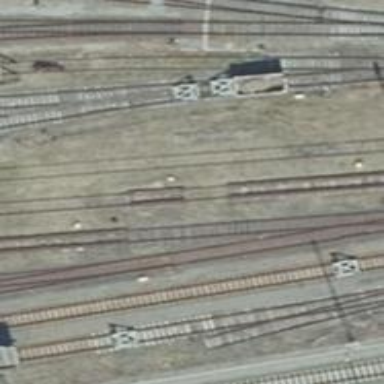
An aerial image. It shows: Disused railway yard.